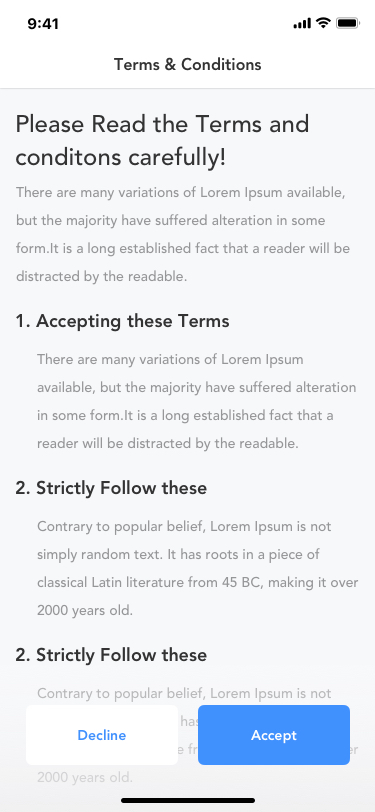
Text in this UI design:
Please Read the Terms and
conditons carefully!
There are many variations of Lorem Ipsum available, but the majority have suffered alteration in some form.It is a long established fact that a reader will be distracted by the readable.
1. Accepting these Terms
There are many variations of Lorem Ipsum available, but the majority have suffered alteration in some form.It is a long established fact that a reader will be distracted by the readable.
2. Strictly Follow these
Contrary to popular belief, Lorem Ipsum is not simply random text. It has roots in a piece of classical Latin literature from 45 BC, making it over 2000 years old.
2. Strictly Follow these
Contrary to popular belief, Lorem Ipsum is not simply random text. It has roots in a piece of classical Latin literature from 45 BC, making it over 2000 years old.